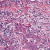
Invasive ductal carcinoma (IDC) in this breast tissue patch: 0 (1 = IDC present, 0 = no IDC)